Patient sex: M
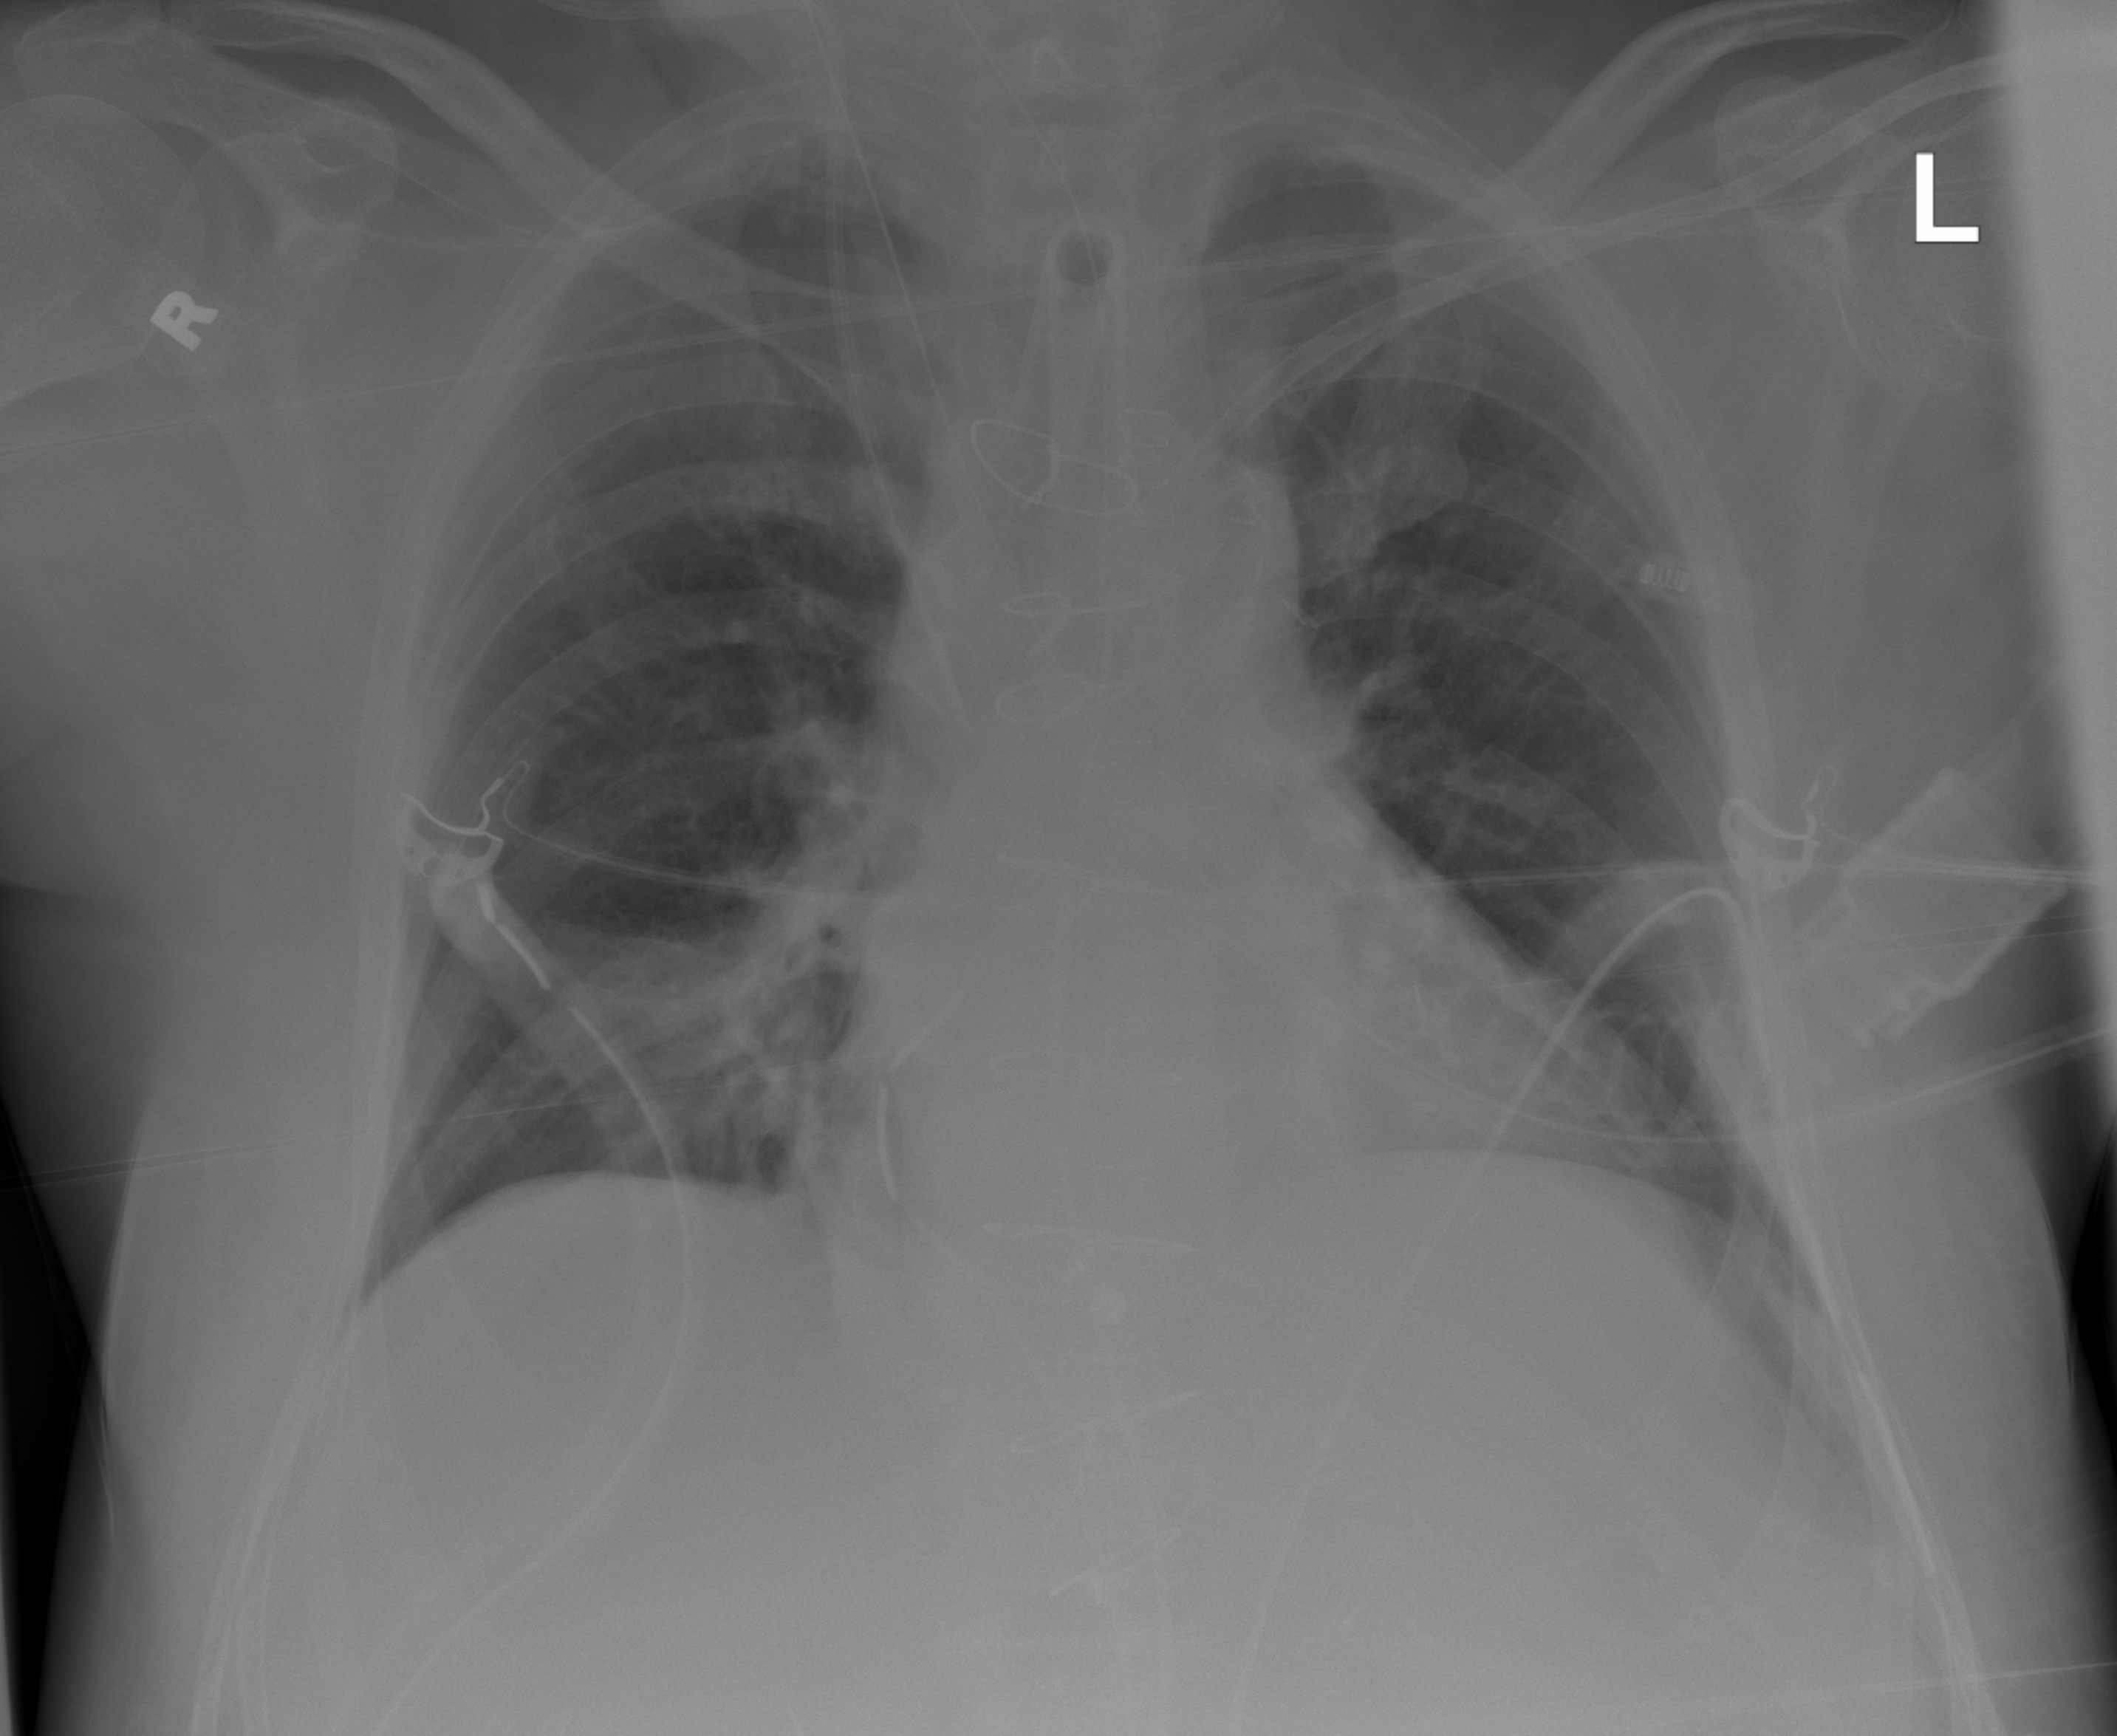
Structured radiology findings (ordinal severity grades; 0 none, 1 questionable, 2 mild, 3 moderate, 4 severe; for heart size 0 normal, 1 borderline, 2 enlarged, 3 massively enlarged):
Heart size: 1
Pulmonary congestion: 2
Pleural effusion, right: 0
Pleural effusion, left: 0
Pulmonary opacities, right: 0
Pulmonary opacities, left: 0
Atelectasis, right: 2
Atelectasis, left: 2